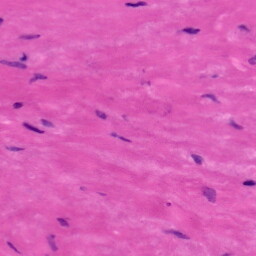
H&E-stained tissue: Tonsil